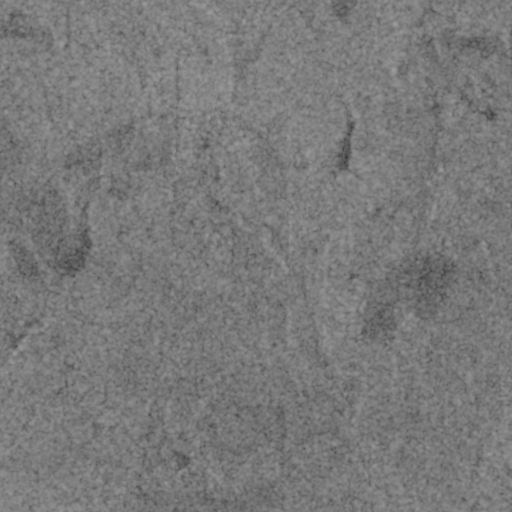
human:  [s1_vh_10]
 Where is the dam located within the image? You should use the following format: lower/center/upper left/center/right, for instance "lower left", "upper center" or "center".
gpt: The dam is located in the center left of the image.
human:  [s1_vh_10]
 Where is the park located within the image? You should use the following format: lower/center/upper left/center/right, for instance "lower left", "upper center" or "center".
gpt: The park is located in the center of the image.
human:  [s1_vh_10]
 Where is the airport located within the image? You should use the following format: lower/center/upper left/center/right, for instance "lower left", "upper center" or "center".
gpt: There is no airport in the image.

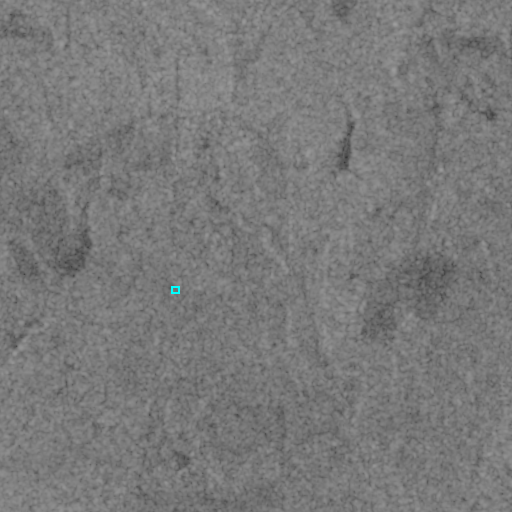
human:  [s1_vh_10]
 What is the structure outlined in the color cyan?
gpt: The structure outlined in cyan is a park.
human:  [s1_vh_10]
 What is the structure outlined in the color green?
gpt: There is no green outline.